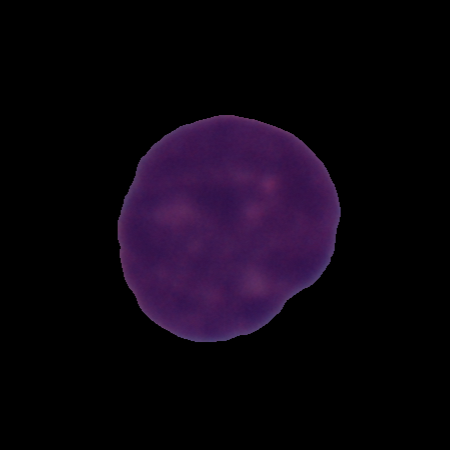
Label: cancer